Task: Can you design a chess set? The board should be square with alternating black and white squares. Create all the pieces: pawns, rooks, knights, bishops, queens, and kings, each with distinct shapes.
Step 3061:
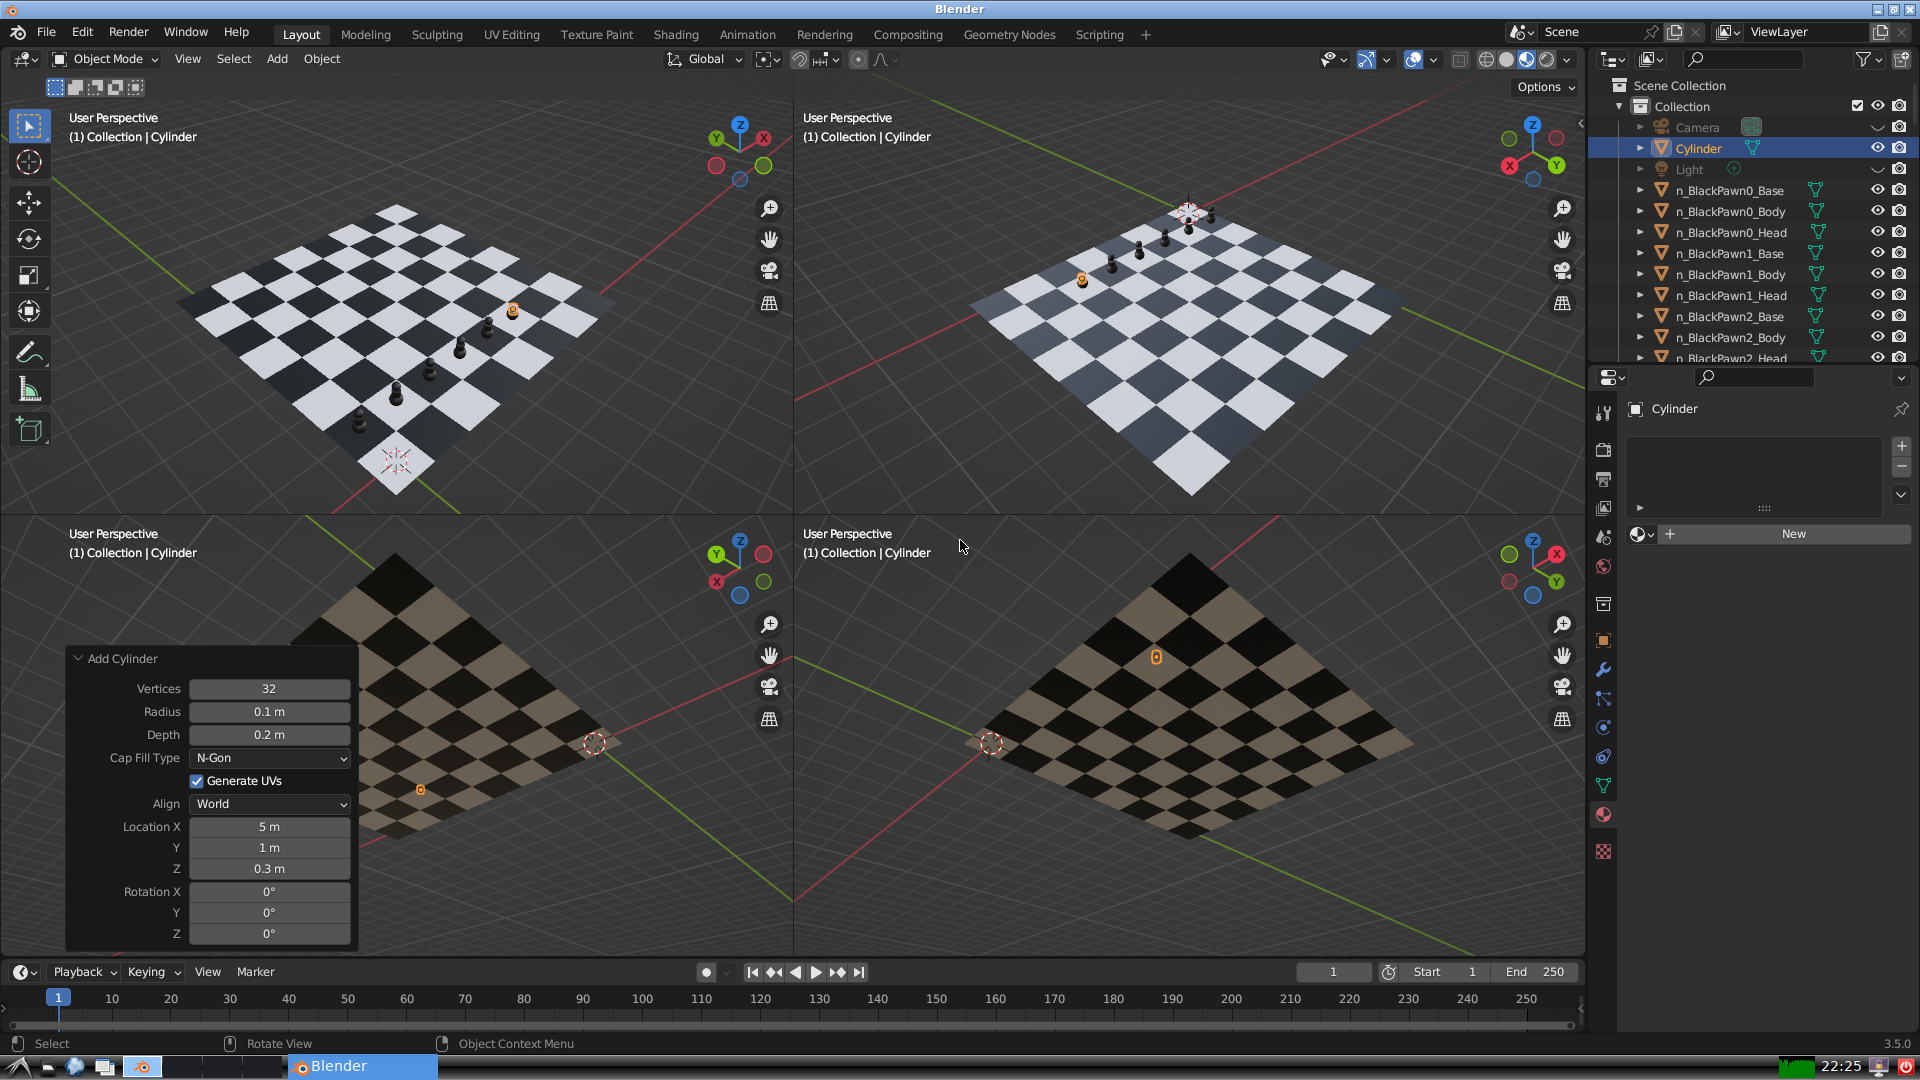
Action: {"key_press": ['Ctrl, Home']}